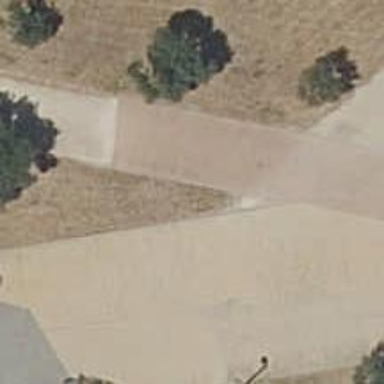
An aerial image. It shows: Footway made of ground with grade2 tracktype.